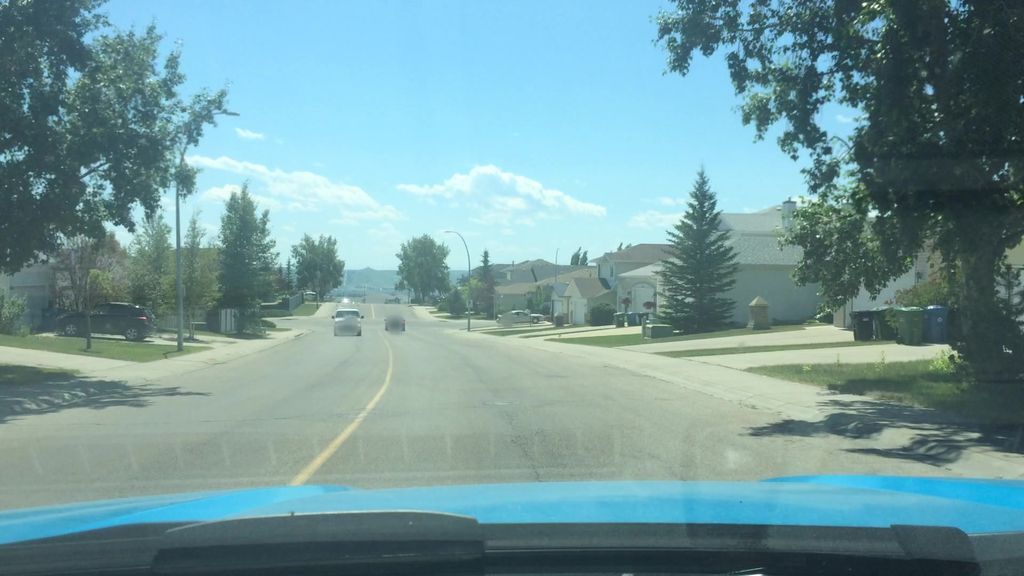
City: calgary